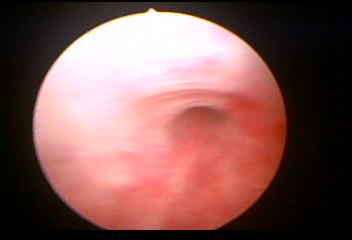
Modality: WLC
Class: Normal mucosa
Bladder cancer association: No